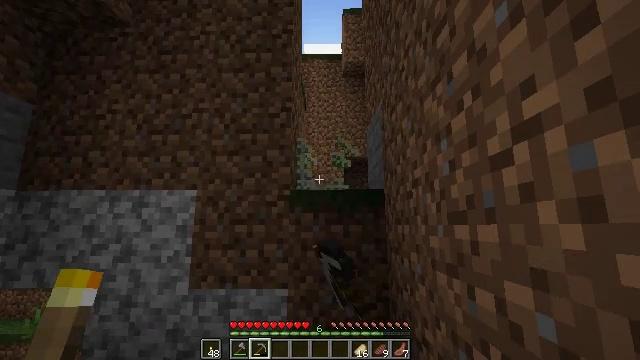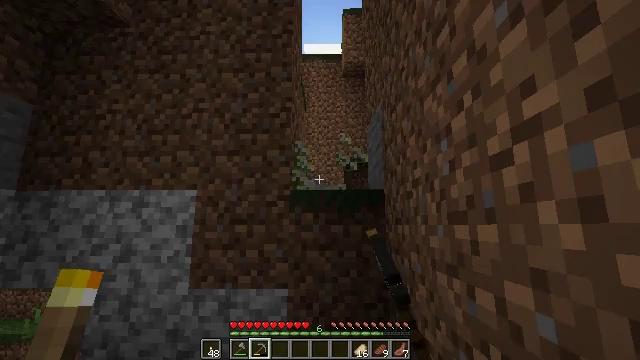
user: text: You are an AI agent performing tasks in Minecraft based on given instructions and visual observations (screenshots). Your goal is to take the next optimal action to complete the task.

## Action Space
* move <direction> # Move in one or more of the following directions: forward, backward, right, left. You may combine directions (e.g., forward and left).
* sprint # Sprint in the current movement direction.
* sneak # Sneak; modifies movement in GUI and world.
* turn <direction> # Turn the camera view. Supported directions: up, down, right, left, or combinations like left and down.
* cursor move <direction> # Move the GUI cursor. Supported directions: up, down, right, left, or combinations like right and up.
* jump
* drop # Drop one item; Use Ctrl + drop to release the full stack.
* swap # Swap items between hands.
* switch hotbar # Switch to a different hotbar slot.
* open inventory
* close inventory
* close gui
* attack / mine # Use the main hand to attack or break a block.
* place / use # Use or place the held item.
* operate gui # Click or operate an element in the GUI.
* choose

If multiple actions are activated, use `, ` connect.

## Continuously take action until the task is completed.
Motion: motion action
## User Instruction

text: Harvest the azure bluet plant.
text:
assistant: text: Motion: no_op
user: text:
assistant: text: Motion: no_op